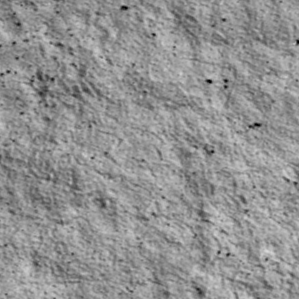
Label: non_frost